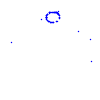
Particle: kaon